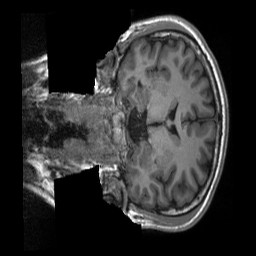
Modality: T1w
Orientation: coronal
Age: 22
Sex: male
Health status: healthy
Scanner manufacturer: siemens
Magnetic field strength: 3 T
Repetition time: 2.3 s
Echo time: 0.00229 s